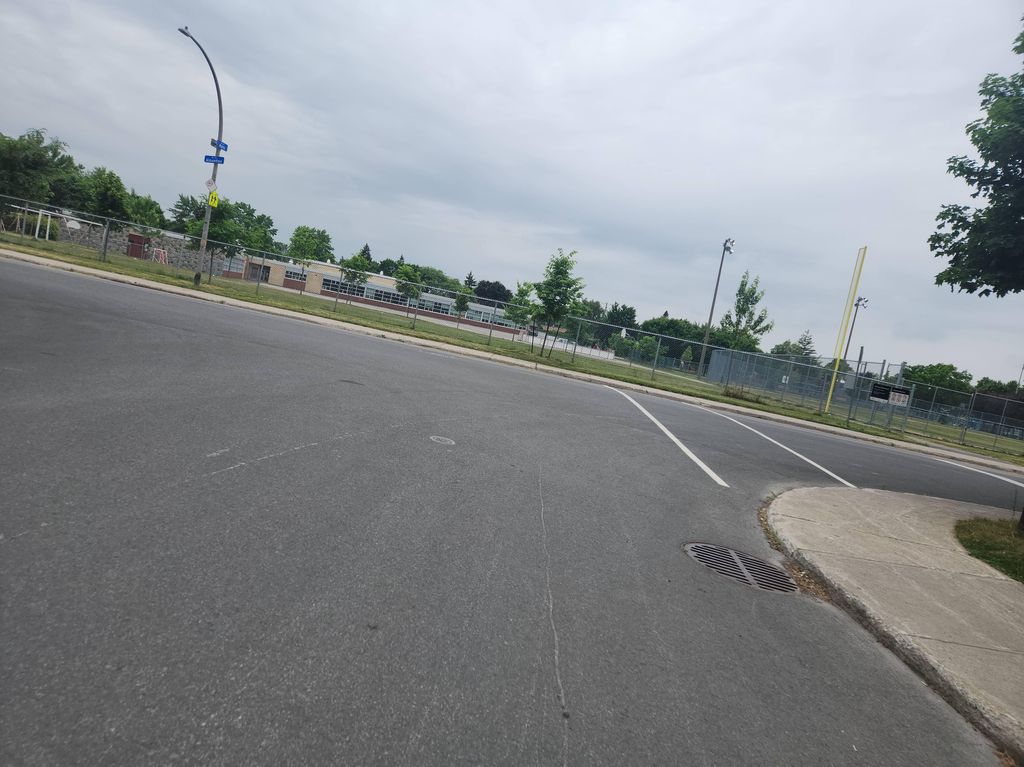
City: montreal